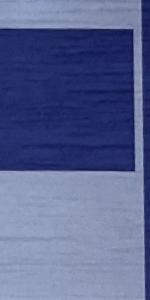
Label: Empty